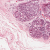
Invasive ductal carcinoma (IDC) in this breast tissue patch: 0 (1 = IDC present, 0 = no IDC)